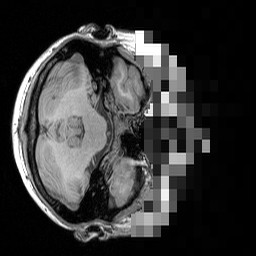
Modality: T1w
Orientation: axial
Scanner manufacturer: siemens
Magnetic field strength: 3 T
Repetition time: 1.5 s
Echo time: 0.00291 s